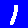
Digit: 1